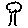
Label: tree